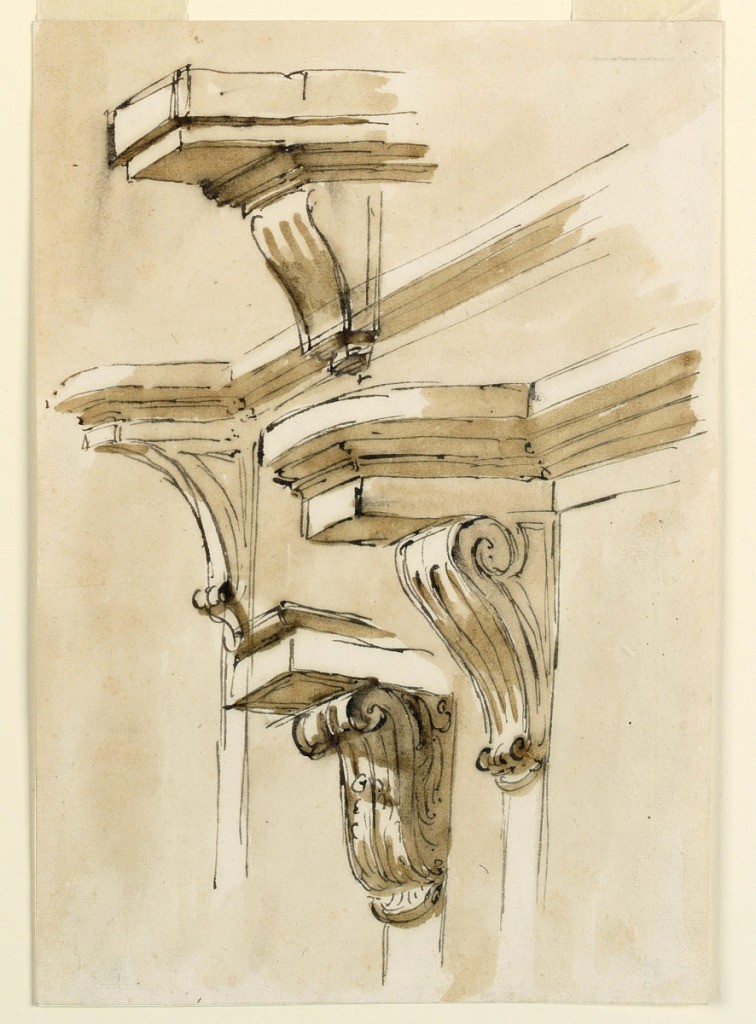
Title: Four consoles
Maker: Giuseppe Barberi, Italian, 1746–1809
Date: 1800–1809
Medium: Pen and brown ink, brush and brown wash on off-white laid paper, lined
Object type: Drawing
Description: Center below, a volute at the upper end, covered by a leaf below; below is a shell. Center at right: a console with spirals at both ends, supports the projecting entablature of a door - or a windowcase. Center at left: a console with spirals at the lower end supports the projecting cornices of an entablature. Above at left is a console supporting projecting moldings. Usual background.